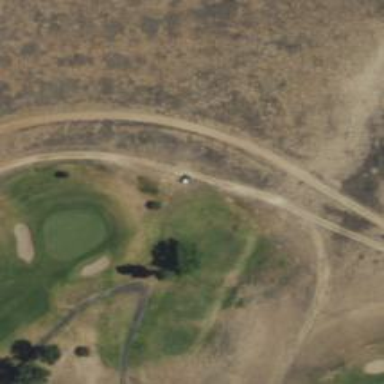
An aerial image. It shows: Golf tee.